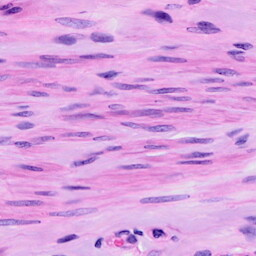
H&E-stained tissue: Ovarian